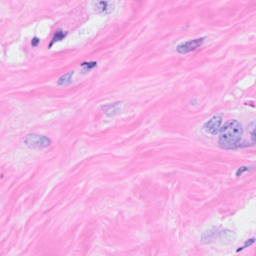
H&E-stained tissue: Breast